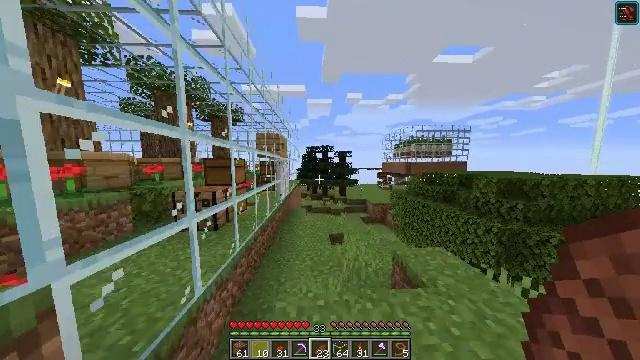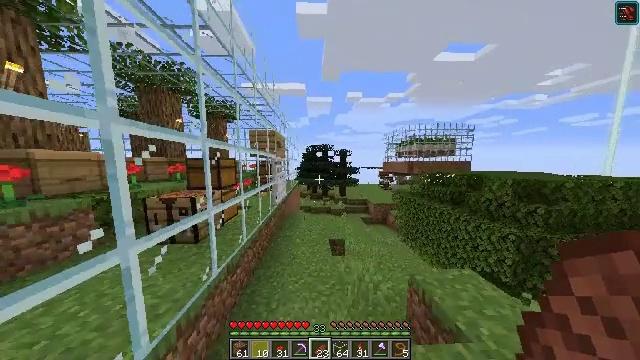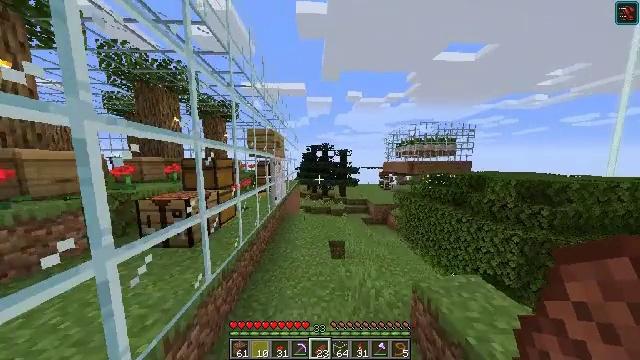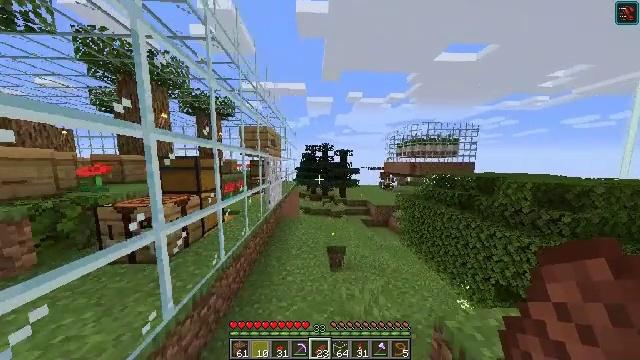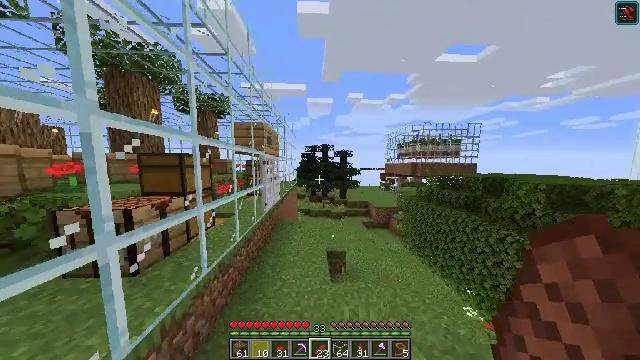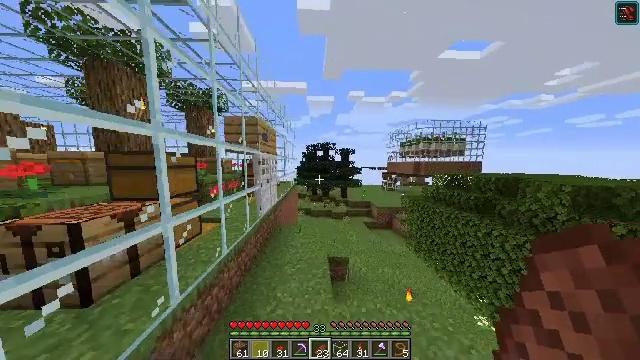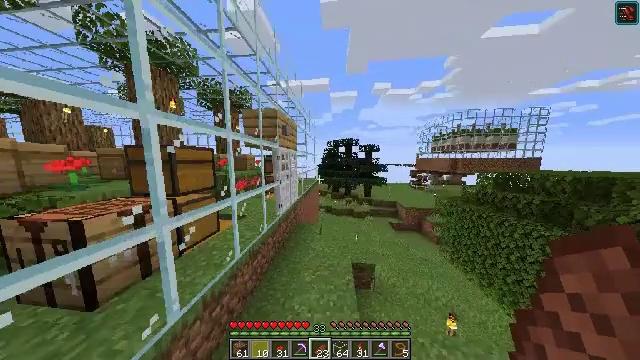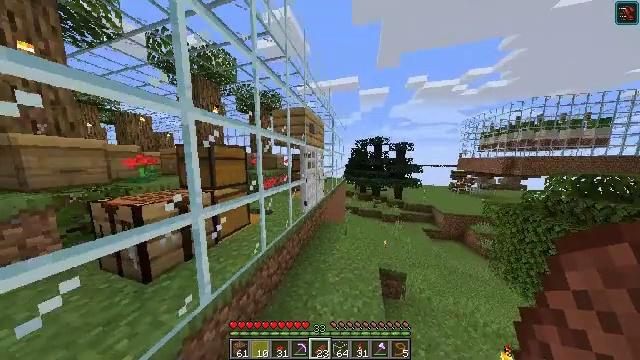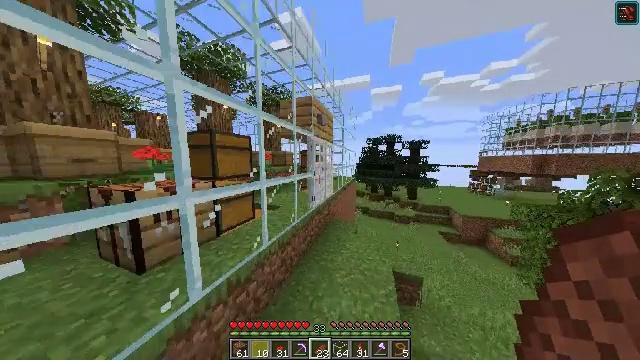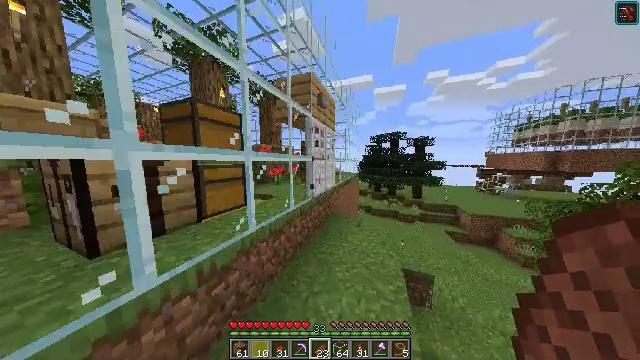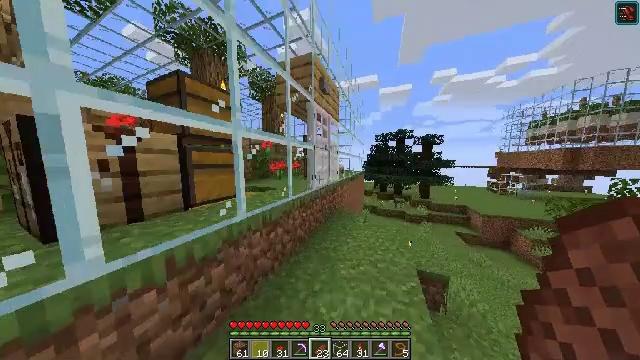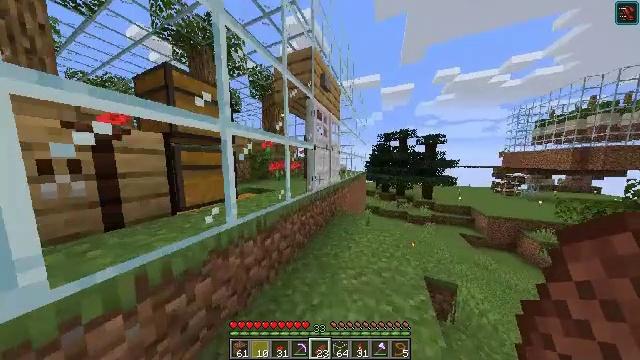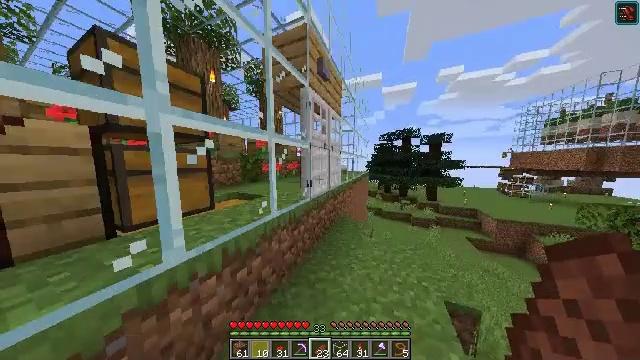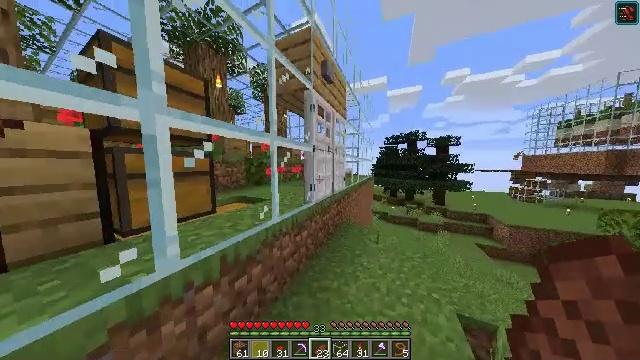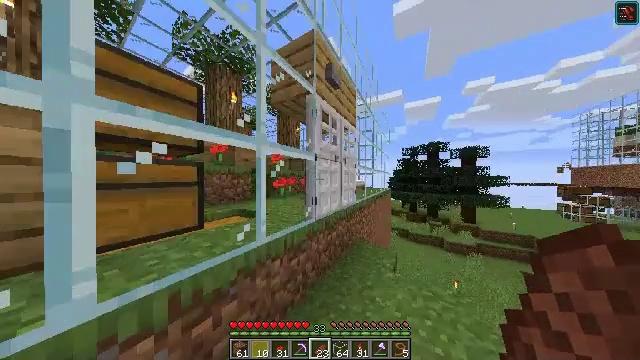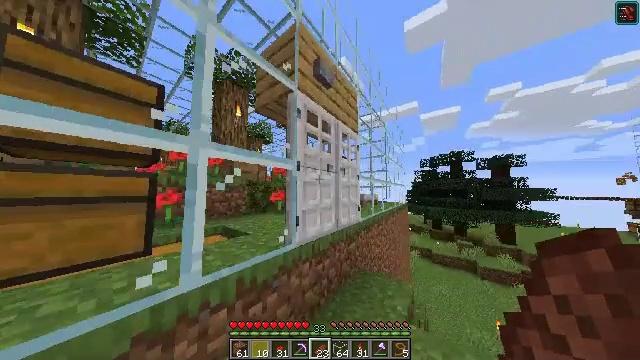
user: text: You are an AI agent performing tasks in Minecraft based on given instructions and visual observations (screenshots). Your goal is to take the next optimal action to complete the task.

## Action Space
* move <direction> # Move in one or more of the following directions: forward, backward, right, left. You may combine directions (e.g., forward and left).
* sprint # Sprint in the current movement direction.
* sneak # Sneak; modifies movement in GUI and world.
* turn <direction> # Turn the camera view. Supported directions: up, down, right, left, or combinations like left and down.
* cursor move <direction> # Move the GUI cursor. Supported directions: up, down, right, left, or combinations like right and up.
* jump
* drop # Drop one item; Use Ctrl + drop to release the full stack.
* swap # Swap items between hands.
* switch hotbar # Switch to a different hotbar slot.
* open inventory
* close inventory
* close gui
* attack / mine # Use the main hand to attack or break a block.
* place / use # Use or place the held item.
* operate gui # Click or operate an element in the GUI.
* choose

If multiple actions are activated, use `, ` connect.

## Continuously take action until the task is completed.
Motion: motion action
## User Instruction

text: Open the crafting table to make a honeycomb block with honeycombs.
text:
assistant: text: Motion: move forward
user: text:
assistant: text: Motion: move forward
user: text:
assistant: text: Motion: move forward
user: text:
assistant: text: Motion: move forward
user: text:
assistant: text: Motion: move forward
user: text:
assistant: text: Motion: move forward, turn left and down
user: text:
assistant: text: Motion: move forward, turn left
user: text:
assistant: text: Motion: move forward, turn left
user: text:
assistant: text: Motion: move forward, turn left
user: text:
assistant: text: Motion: move forward, turn left
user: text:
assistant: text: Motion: move forward
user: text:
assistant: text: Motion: move forward
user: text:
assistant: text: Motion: move forward and move right, turn left and up
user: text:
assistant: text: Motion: move forward and move right, turn left and up
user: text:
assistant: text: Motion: move forward and move right, turn left and up
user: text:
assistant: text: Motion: move forward and move right, turn left and up
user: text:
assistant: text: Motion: move forward and move right, turn left and up
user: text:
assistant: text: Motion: turn left and up
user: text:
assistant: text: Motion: turn left and up
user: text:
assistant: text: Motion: turn left and up
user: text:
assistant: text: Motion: turn left and up
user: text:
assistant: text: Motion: turn left and up
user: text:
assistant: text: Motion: turn up
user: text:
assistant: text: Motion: no_op
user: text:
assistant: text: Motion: turn right
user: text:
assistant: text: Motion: turn right
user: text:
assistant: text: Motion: move forward and move right, turn right
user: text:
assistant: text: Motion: move forward and move right
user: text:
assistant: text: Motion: move forward and move right, turn left
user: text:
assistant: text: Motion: turn left and up